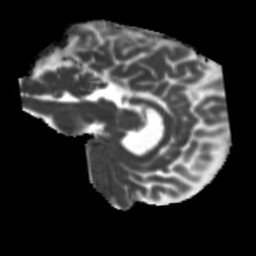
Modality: MD
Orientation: sagittal
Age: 58
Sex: female
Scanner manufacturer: siemens
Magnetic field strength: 3 T
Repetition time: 5.25 s
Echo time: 0.08 s